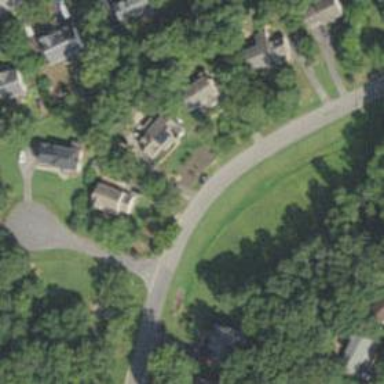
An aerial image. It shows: Driveway.